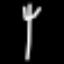
Label: fork